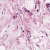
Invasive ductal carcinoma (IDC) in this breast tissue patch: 0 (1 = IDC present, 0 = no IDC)